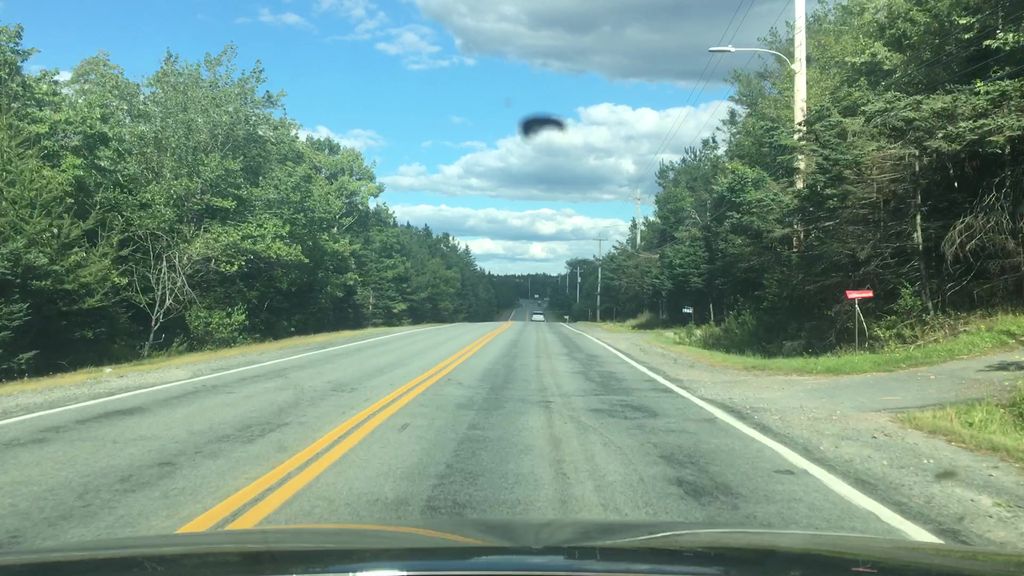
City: halifax